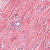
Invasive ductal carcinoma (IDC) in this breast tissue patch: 0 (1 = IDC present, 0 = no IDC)